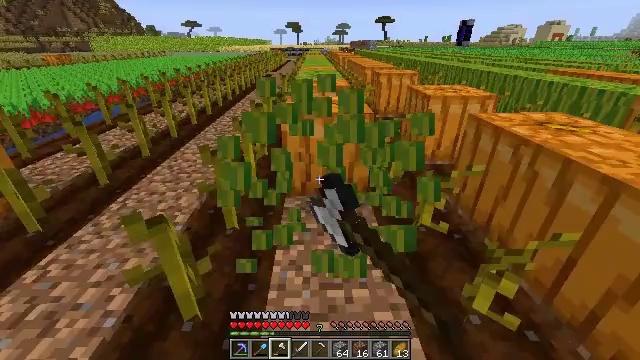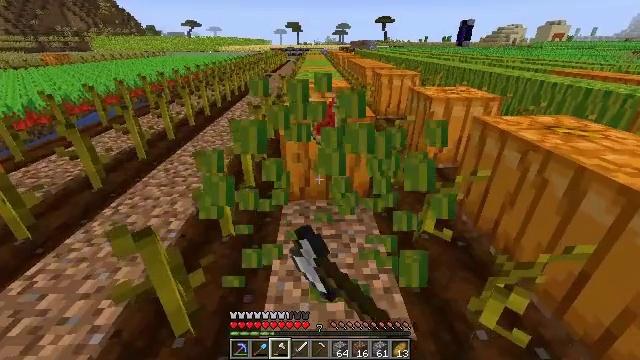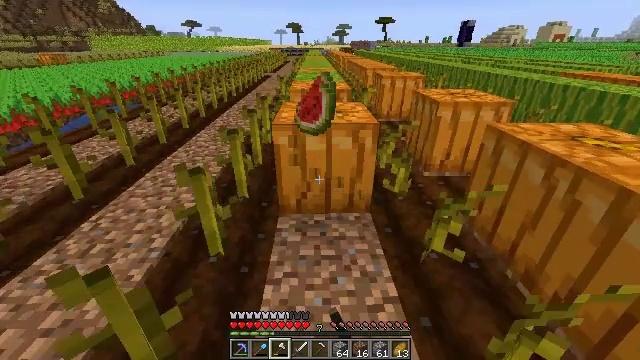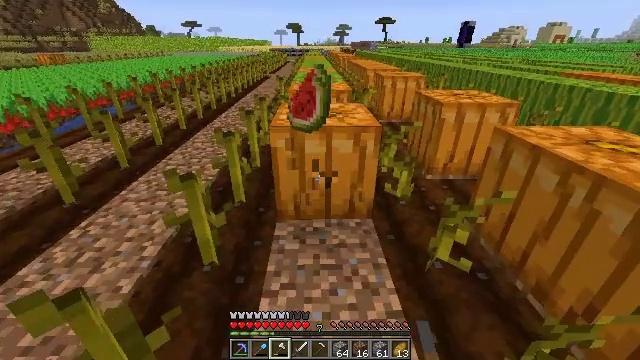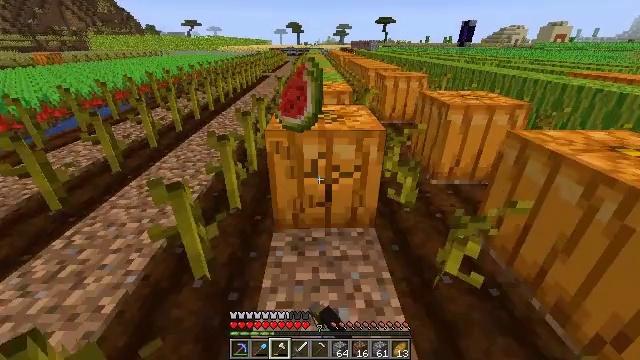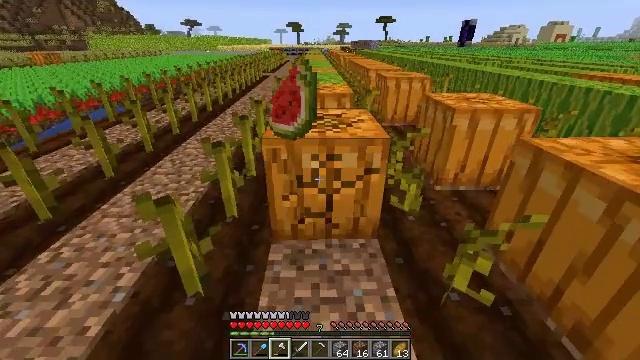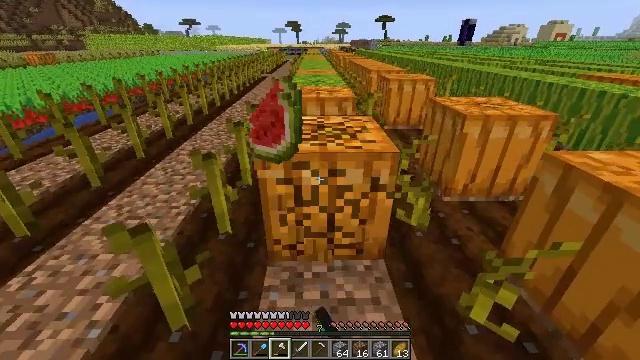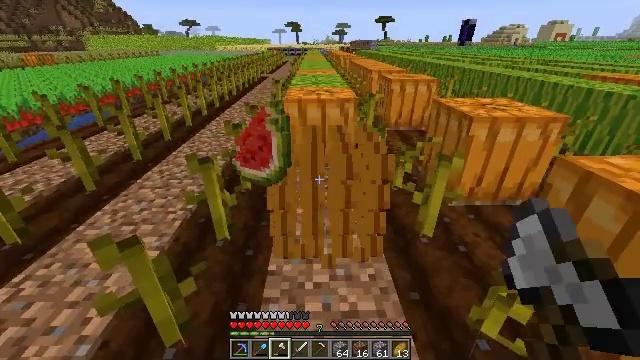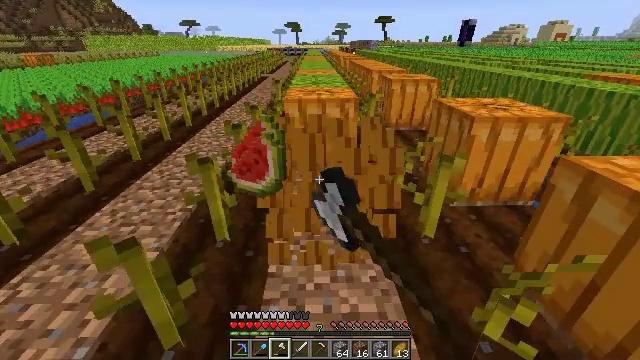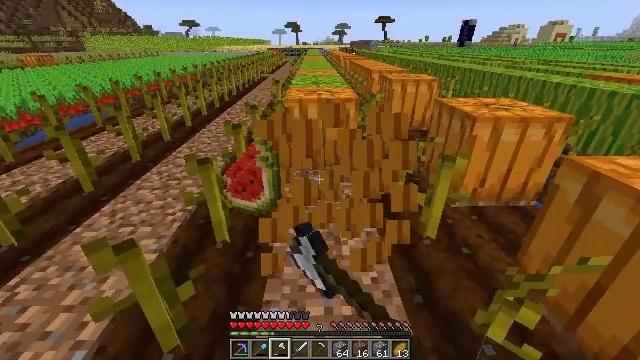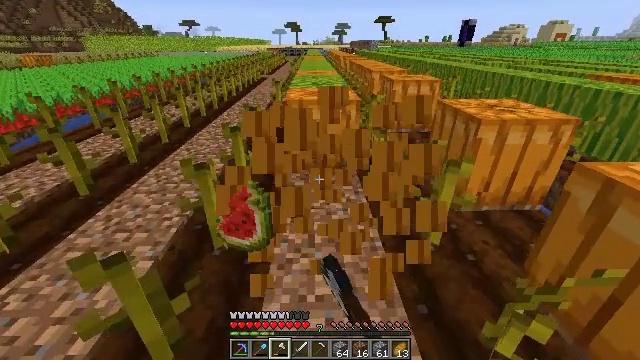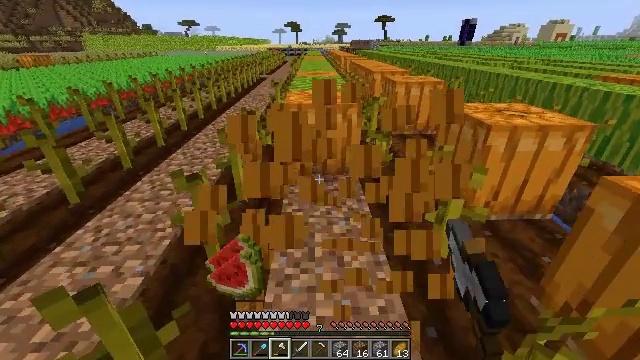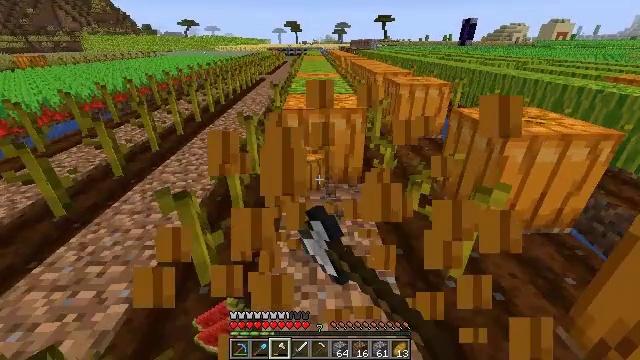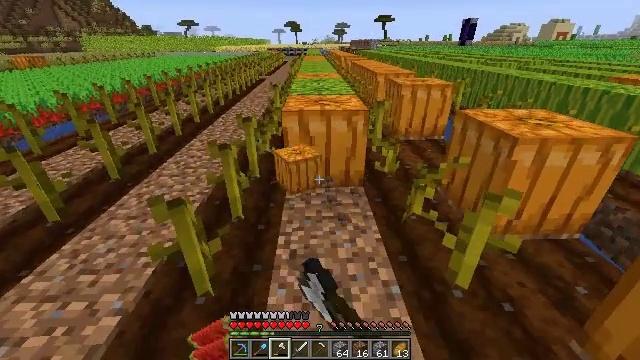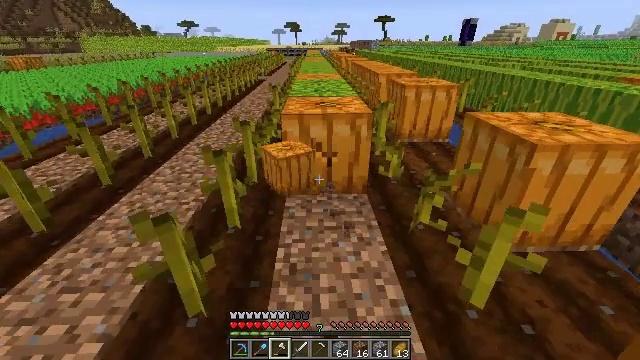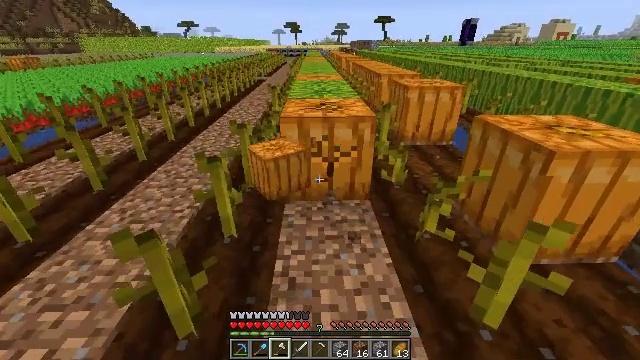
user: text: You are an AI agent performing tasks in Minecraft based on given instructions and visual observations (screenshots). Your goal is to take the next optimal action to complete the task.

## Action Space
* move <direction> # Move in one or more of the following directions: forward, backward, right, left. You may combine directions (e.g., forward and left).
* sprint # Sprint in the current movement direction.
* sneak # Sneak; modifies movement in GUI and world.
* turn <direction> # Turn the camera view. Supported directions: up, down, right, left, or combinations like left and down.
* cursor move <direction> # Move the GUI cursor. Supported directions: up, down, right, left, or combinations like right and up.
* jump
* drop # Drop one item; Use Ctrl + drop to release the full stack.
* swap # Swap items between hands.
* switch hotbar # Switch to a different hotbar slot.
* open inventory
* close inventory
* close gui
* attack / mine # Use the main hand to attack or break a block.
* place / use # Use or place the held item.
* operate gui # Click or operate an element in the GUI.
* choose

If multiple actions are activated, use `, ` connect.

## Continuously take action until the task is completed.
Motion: motion action
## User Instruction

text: Gather a pumpkin block.
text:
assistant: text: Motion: move forward, attack / mine
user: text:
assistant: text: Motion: move forward, attack / mine
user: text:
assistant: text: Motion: move forward, attack / mine
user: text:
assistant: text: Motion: move forward, attack / mine
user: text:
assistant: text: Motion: move forward, attack / mine
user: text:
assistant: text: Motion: attack / mine
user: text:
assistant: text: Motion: attack / mine
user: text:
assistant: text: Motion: attack / mine
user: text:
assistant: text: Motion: attack / mine
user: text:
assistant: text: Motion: move forward, attack / mine
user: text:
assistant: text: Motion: move forward, attack / mine
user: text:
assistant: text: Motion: move forward, attack / mine
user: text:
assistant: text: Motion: move forward, attack / mine
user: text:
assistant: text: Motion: move forward, attack / mine
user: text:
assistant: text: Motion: attack / mine
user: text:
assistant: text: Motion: attack / mine
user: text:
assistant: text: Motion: attack / mine
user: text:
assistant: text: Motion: attack / mine
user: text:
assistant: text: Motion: attack / mine
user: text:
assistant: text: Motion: move forward, attack / mine
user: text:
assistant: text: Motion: move forward, attack / mine
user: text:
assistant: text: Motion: move forward, attack / mine
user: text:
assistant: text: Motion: attack / mine